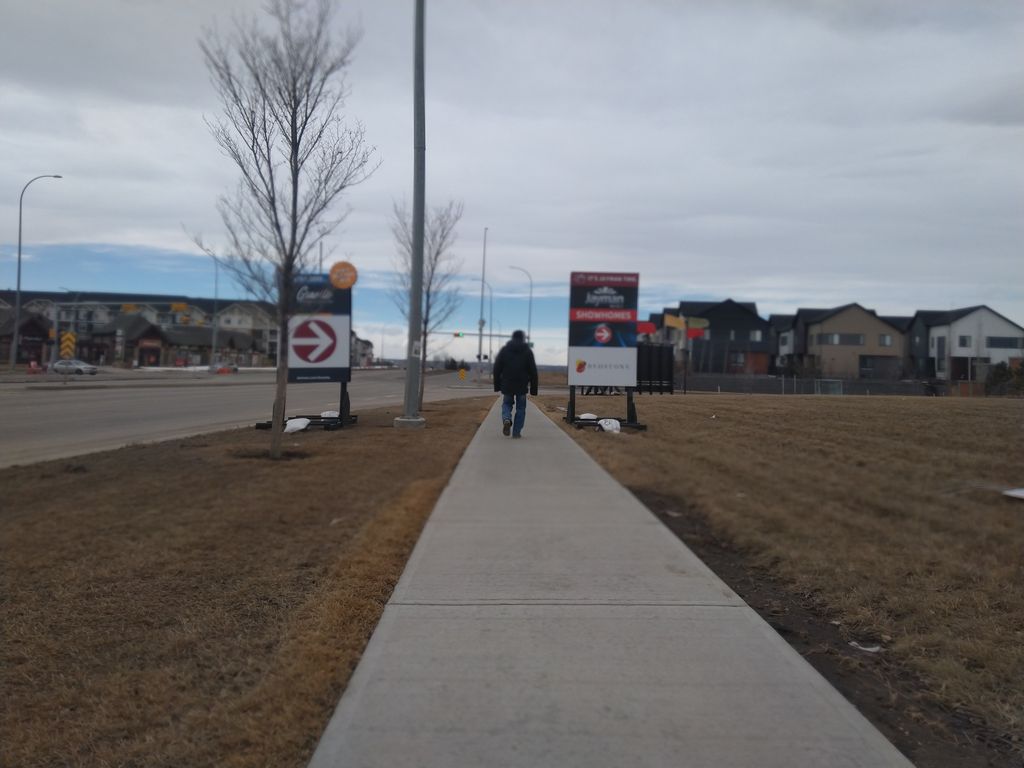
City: calgary